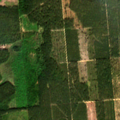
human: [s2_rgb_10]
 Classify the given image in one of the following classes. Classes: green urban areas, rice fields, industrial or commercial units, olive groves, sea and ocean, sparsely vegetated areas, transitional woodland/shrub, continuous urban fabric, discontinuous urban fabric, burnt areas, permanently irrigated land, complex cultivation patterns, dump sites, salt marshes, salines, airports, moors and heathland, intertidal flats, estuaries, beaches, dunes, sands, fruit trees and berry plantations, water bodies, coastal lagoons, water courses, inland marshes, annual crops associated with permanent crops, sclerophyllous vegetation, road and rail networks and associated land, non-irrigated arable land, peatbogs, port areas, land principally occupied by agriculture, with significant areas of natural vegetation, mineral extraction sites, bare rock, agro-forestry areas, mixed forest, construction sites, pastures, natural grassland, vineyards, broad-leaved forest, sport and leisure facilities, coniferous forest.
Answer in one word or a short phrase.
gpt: broad-leaved forest, coniferous forest, transitional woodland/shrub